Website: crate-barrel
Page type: customer-info-address
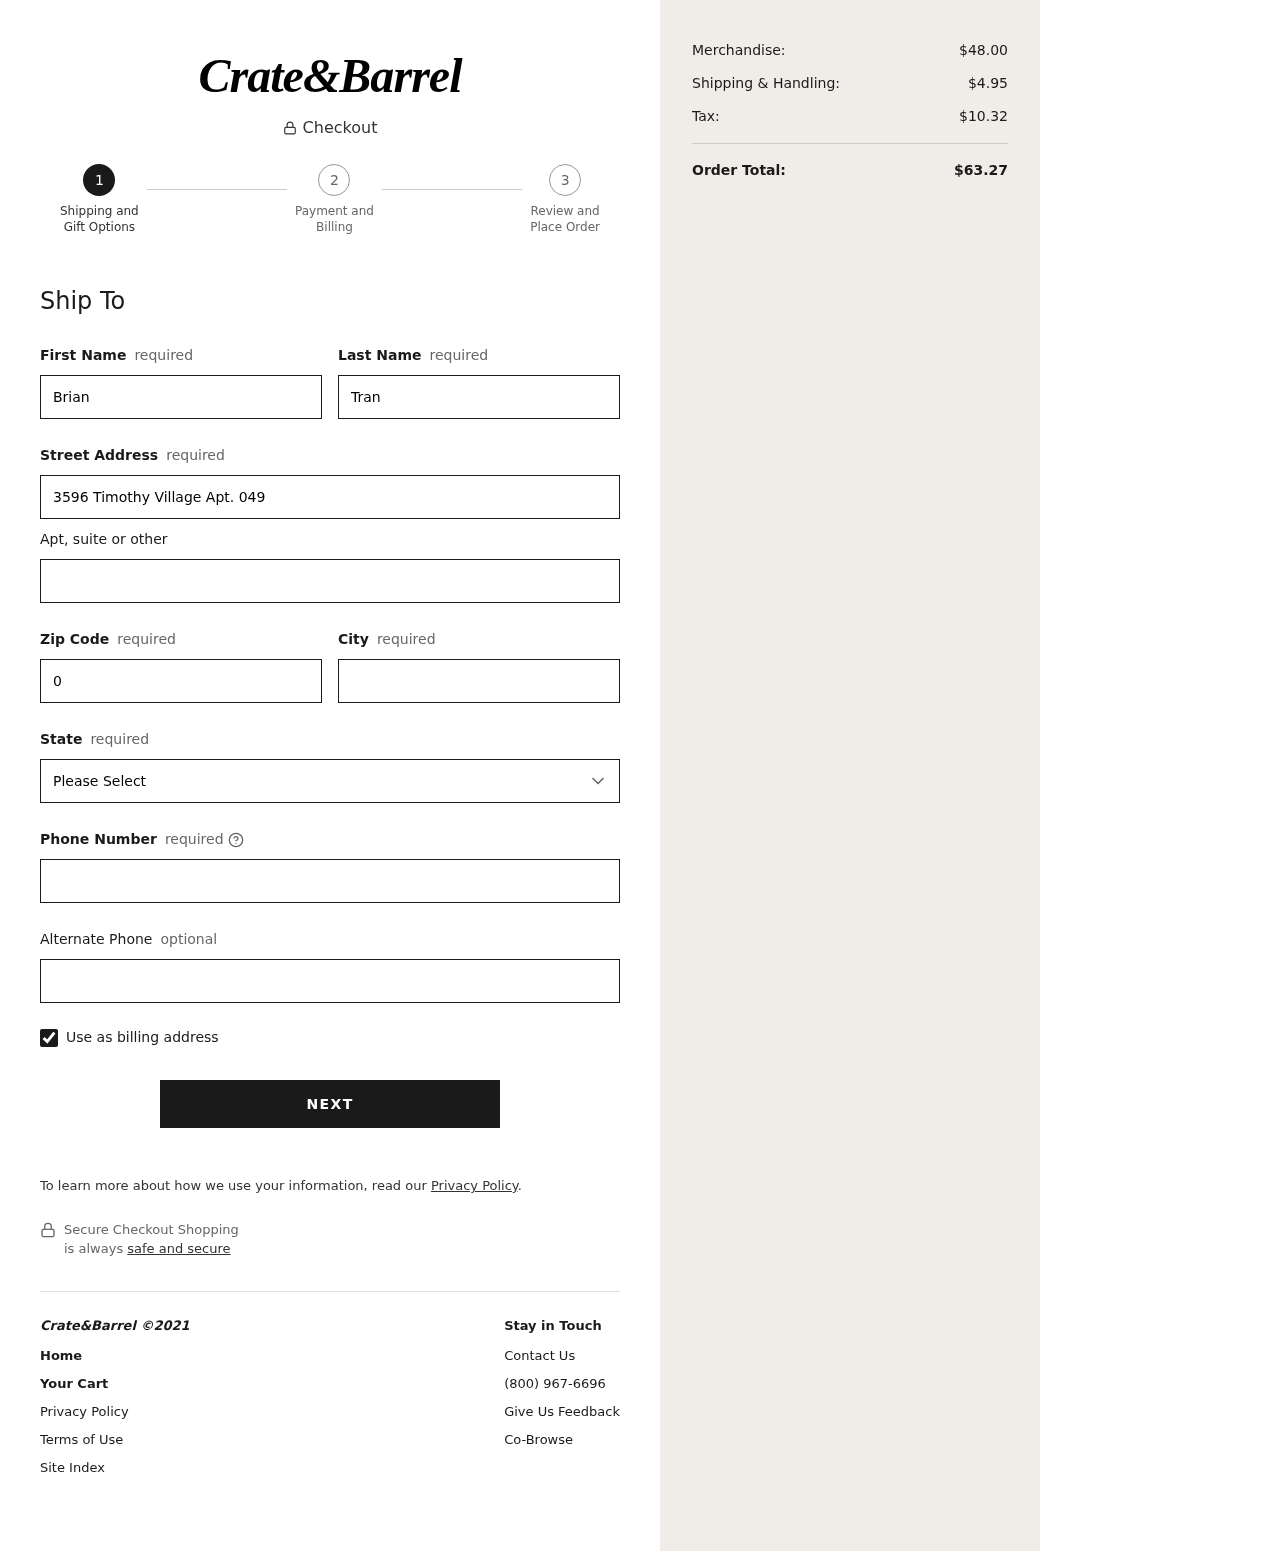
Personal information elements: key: PII_STATE
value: South Carolina
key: PII_FIRSTNAME
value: Brian
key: PII_LASTNAME
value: Tran
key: PII_STREET
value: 3596 Timothy Village Apt. 049
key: PII_POSTCODE
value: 08585
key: PII_CITY
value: Lake Ruthberg
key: PII_PHONE
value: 8635473939
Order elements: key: ORDER_SUBTOTAL
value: $48.00
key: ORDER_SHIPPING_COST
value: $4.95
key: ORDER_TAX
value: $10.32
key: ORDER_TOTAL
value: $63.27